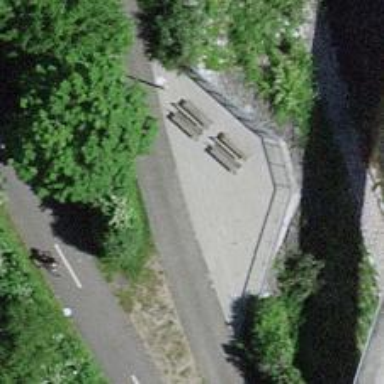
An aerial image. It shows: Brown bench in the vicinity.